Question: I'm writing an application using C++ and Qt which the user can run multiple instances of on the same machine. Each instance of the application has two to three windows associated with them. At the moment, all instances of the application and their windows are grouped together in the taskbar (top image). I want each process to have its own group in the taskbar (bottom image). How can this be achieved?

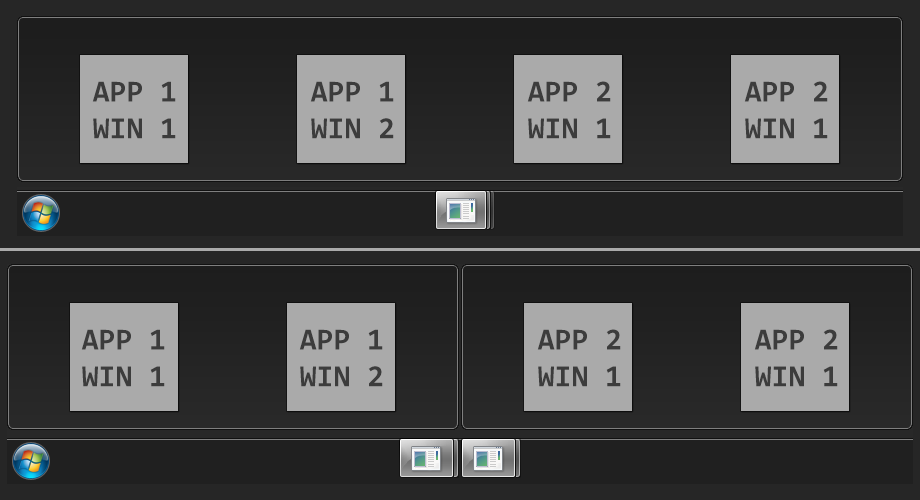
Answer: You can set a different application ID for certain of the windows, or certain of the processes. This is what Windows uses to determine whether to group the icons or not.
Please see this article: <URL>
---
Pertinent quote:
Setting the application ID for a process involves a call to the 'SetCurrentProcessExplicitAppUserModelID' Win32 function from shell32.dll. Setting the application ID for a window requires calling the 'SHGetPropertyStoreForWindow' function and then manipulating the returned 'IPropertyStore' object. The following example shows you how to do this:
'''
PROPVARIANT pv;
InitPropVariantFromString(L"MyAppID", &pv);
IPropertyStore* pps;
VERIFY(SHGetPropertyStoreForWindow(hwnd, IID_PPV_ARGS(&pps)));
VERIFY(pps->SetValue(PKEY_AppUserModel_ID, pv));
VERIFY(pps->Commit());
'''